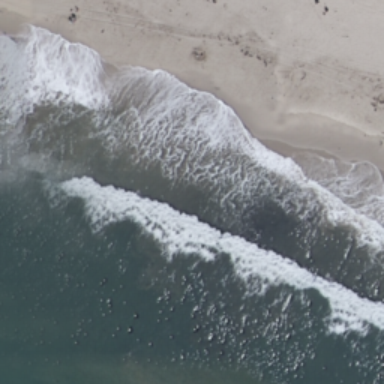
This is a beach with blue-green waters and sand .